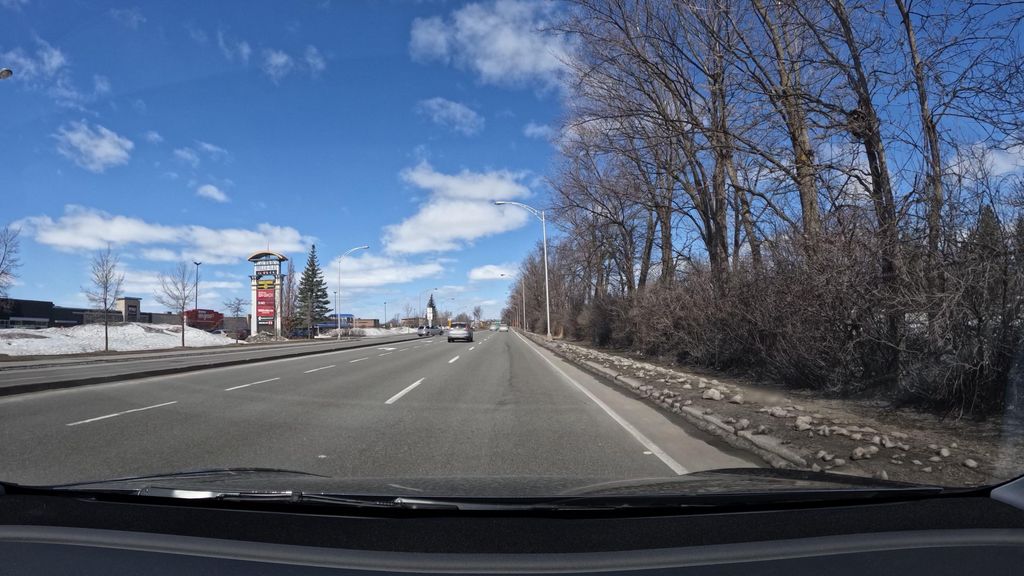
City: montreal